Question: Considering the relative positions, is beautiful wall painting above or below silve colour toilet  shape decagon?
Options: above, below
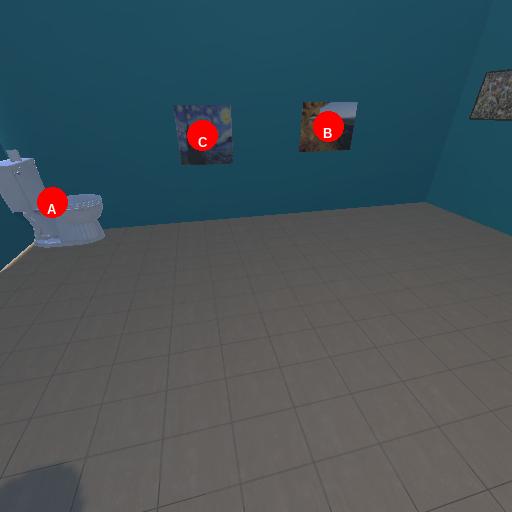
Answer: above